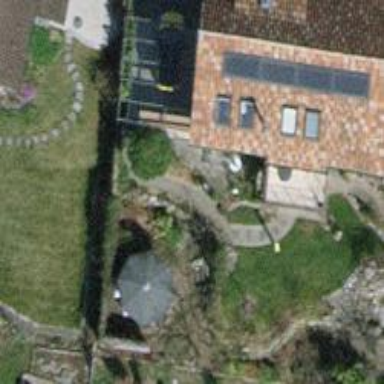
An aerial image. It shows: Detached building.